Question: I have a static table view in my application. This table view is used for preferences.
A section in the table view only has one cell which holds a 'UISwitch'. When this switch is activated, I want to show the section beneath and when it is not, I want to hide the section beneath. All the sections (also the one which should be hidden / shown) is set up using Interface Builder.
Is there any way to hide or show this section when the table view is static as a static table view doesn't have a data source? Should it be easier, I could also agree to use the same section but add / hide rows from this section when the switch is on or off.
I have come closer how to do this.
Setting the height of the cells in the section and the height of the footer and header of the section to 0, I can hide the section. I still have some spacing between the section above and the section below that I cannot figure out how to get rid of.
Does anyone have an idea where this extra spacing comes from? See the photo below.
This is the code I use to hide the section.
'''
/* Will display cell */
- (void)tableView:(UITableView *)tableView willDisplayCell:(UITableViewCell *)cell forRowAtIndexPath:(NSIndexPath *)indexPath
{
if (indexPath.section == 2)
cell.hidden = YES;
else
cell.hidden = NO;
}
/* Height of cell */
- (CGFloat)tableView:(UITableView *)tableView heightForRowAtIndexPath:(NSIndexPath *)indexPath
{
if (indexPath.section == 2)
return 0;
return [super tableView:tableView heightForRowAtIndexPath:indexPath];
}
/* Height of section header */
- (CGFloat)tableView:(UITableView *)tableView heightForHeaderInSection:(NSInteger)section
{
if (section == 2)
return 0;
return [super tableView:tableView heightForHeaderInSection:section];
}
/* Height of section footer */
- (CGFloat)tableView:(UITableView *)tableView heightForFooterInSection:(NSInteger)section
{
if (section == 2)
return 0;
return [super tableView:tableView heightForFooterInSection:section];
}
'''
This is how the table view looks now. There is still some space I need to hide. The extra space is between the sections labeled "Arbejde" and "Anden".

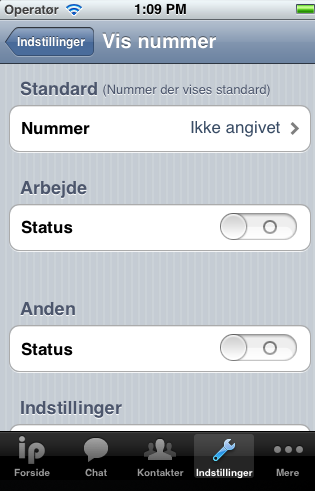
Answer: I got it working using the code in the question. Just set the height to '1.0f' instead of '0'. It seems that the height only has an effect when it's value is greater than zero.
<URL>